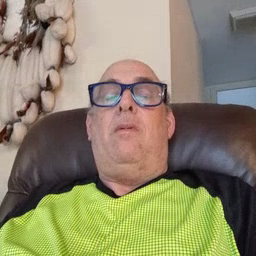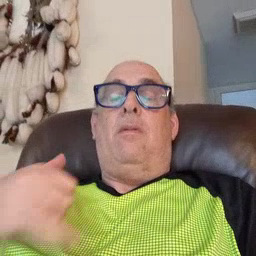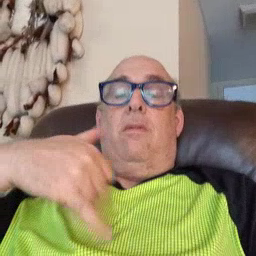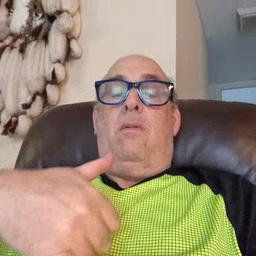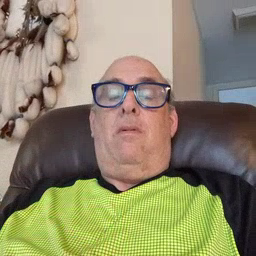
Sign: jacket